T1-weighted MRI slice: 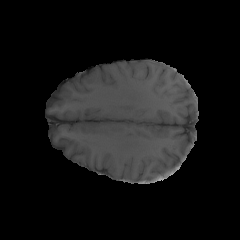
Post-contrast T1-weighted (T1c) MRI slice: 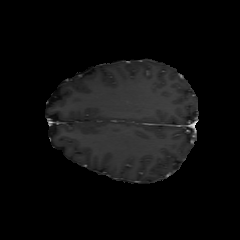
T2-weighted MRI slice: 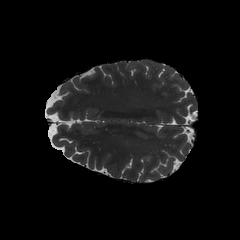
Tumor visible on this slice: yes